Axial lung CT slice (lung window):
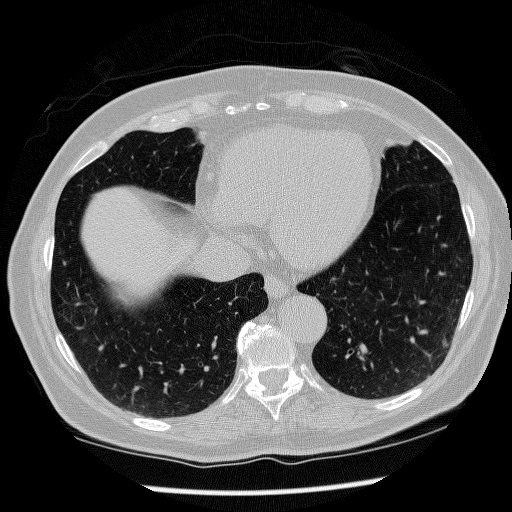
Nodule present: no